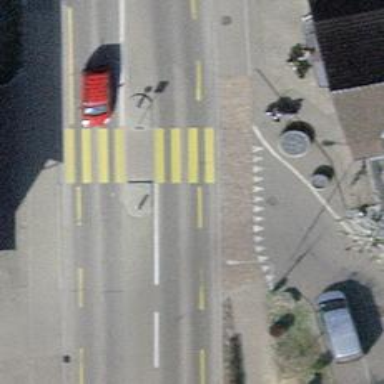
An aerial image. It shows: Marked crossing on the road.